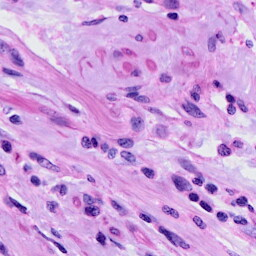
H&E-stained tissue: Cervix